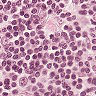
Metastatic tissue present: no